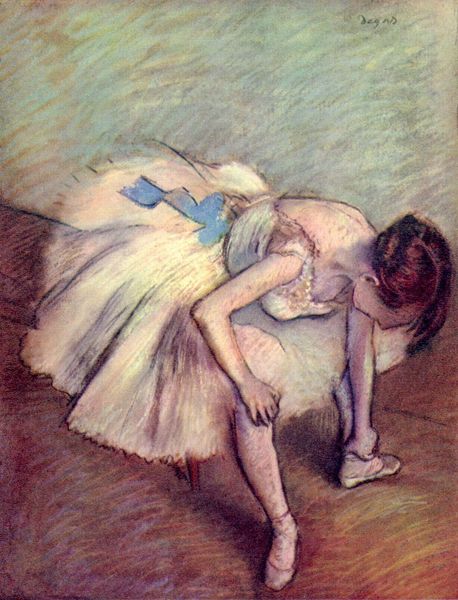
Titel: Tänzerin
Künstler: Edgar Degas
Standort: Paris
Institution: Musée d'Orsay
Schlagwörter: blau, gemälde, hand, haut, schatten, weiß, gelb, grün, impressionismus, mädchen, sitzen, bewegung, braun, brust, busen, degas, edgar degas, frau, frisur, grau, haar, hell, holz, kleid, kreide, licht, ohr, orange, pastell, raum, rücken, schwarz, stuhl, türkis, zeichnung, zimmer, rot, rock, schleife, tanz, jung, wand, arm, arme, band, inkarnat, knoten, mord, spitze, hände, signatur, öl, boden, haare, sitzend, fassen, kind, spitzen, bühne, tänzerin, gebeugt, rosa, scheitel, arbeit, beine, taille, füße, umrisse, perspektive, balett, ballerina, ballet, ballett, mieder, parkett, schuhe, spitzenschuhe, studie, tutu, tüll, tütü, üben, übung, leer, mauer, lila, violett, sigantur, auftritt, balerina, ballettschuhe, bank, dega, dehnen, edgar, hocker, saal, schemel, training, vorbereitung, blue, chair, red, white, dress, face, hair, manet, nose, sitting, spitz, wall, woman, sport, picture, floor, roch, knie, knöchel, wade, aufstützen, dekolleté, striche, oben, rothaarig, bücken, fuss, greifen, fühlen, schuh, tänzering, beugen, versunken, stuhlbein, rotblond, schmerz, skin, gebunden, ear, girl, head, young, gebückt, korsett, feet, ribbon, sash, french, strecken, leichtigkeit, spaß, person, studio, anziehen, fessel, weiter, unschuld, arms, corsage, rückendekolleté, pastellkreide, beauty, lau, shoe, shoes, legs, turnen, turnhalle, fingers, shuhe, verlorenes profil, paint, stripe, kleidd, dance, dancer, dancing, bow, exercise, knee, leg, balletttänzerin, tanzboden, hurt, blaue schleife, jjjjjj, beschäftigt, dehen, frankreichi, gebücktsignatur, geht wohl nicht, kastanienrot, scxhatten, unterschrigt, stage, unwohl, leggings, brushwork, elegance, 19. jahrhundert, toe, toes, short hair, stretch, cute, ankle, buegen, unbehagen, hed hair, pointe, braune haare, dancefloor, puant, junge frau, sitzenmd, imresionsim, leistung